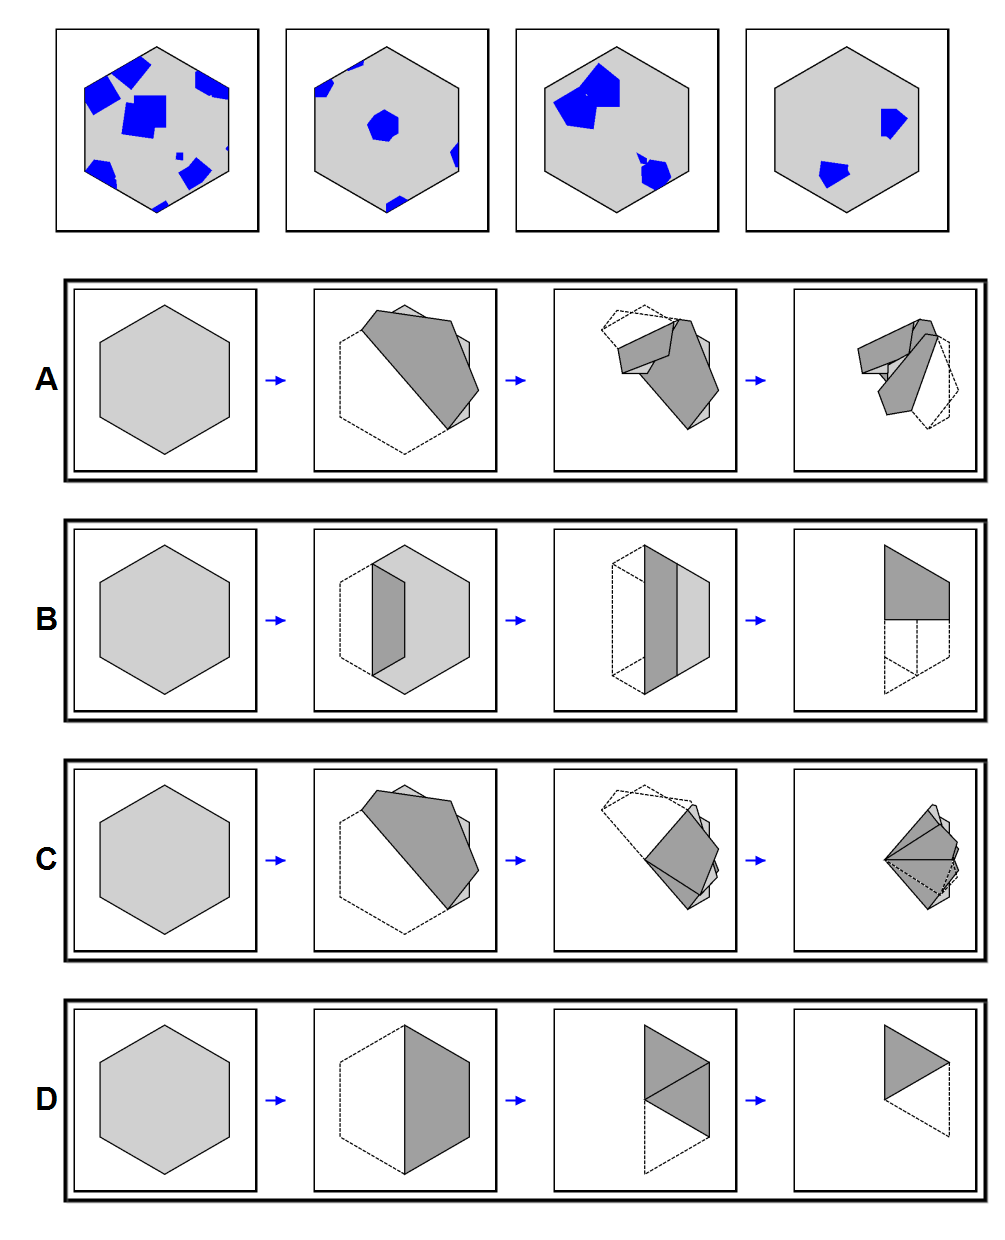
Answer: A